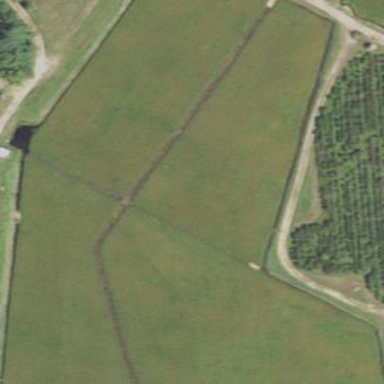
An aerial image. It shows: Farmland next to wetland area.